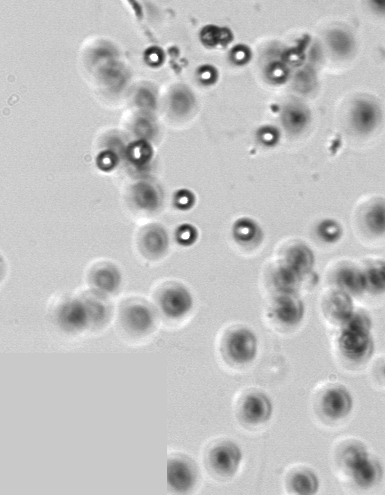
Label: Phaeocystis